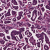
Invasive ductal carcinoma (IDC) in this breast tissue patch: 1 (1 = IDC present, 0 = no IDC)